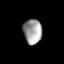
Tissue: lung
Cell type: T cells
Senescence score: 0.2416
Nuclear area (px): 449
Mean DAPI intensity: 157.871